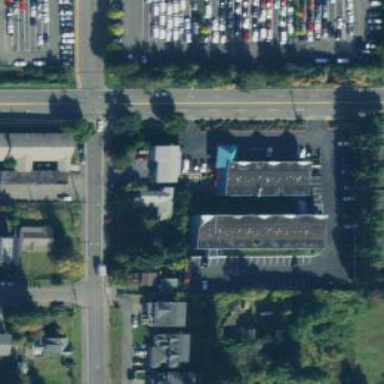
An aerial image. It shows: Motel building.